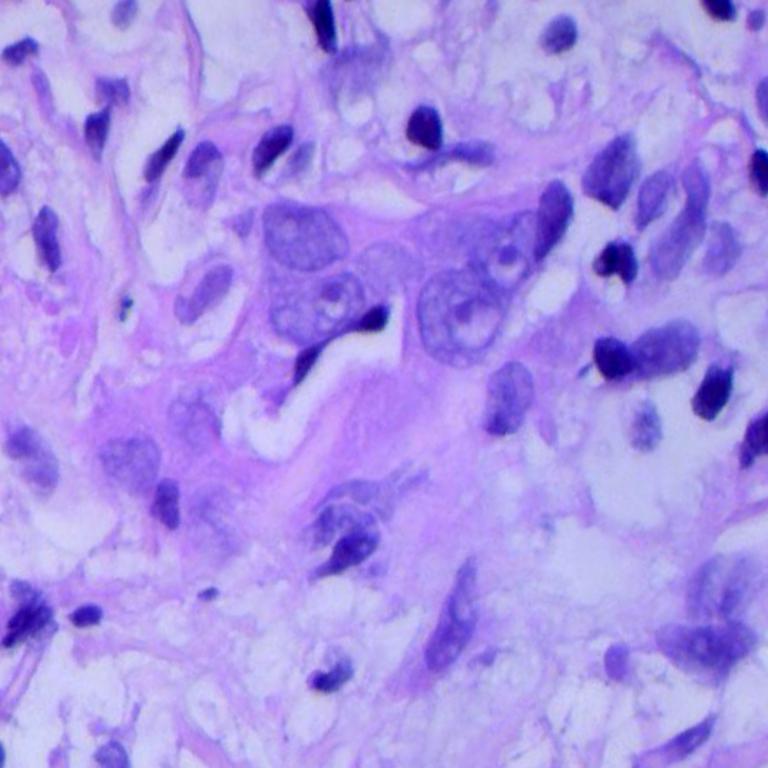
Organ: lung
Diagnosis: adenocarcinomas